Aerial crown-view tile of a tropical tree (Barro Colorado Island, Panama), acquired 20250616:
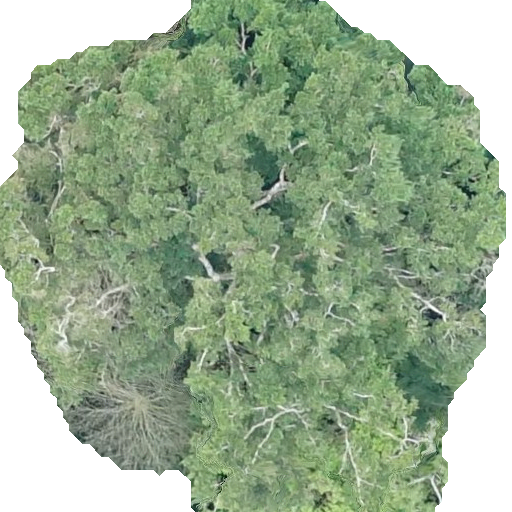
Species: Brosimum alicastrum
GBIF accepted scientific name: Brosimum alicastrum
Crown area: 308.992 m²